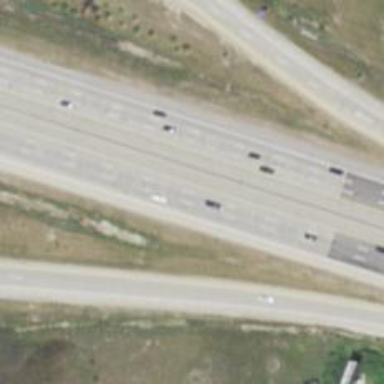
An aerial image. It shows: Asphalt motorway.